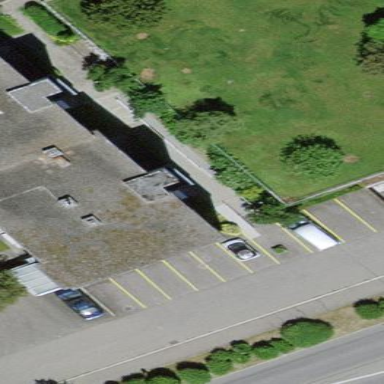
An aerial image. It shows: Flat-roofed residential building.